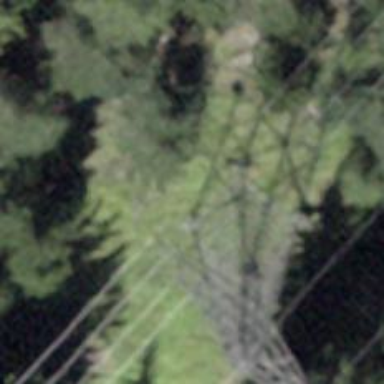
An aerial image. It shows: Power tower.